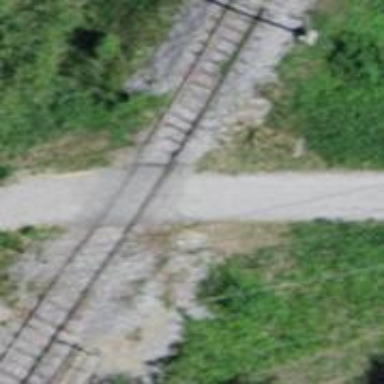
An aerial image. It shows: Track with grade 2 tracktype.